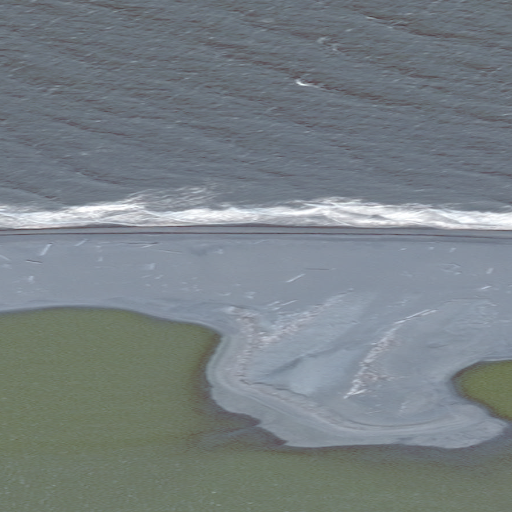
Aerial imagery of cape in Alaska named Demarcation Point containing only unknown